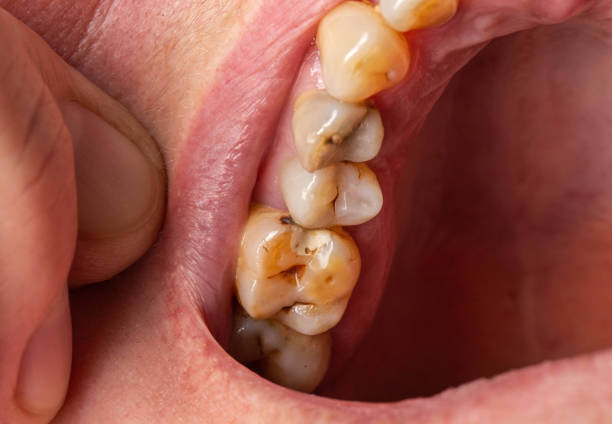
Condition: Calculus